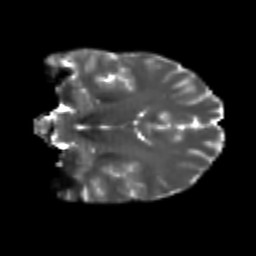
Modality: T2w
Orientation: coronal
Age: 21
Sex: male
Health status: healthy
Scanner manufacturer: philips
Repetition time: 7.386 s
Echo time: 0.08599 s